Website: apple
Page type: customer-info-address
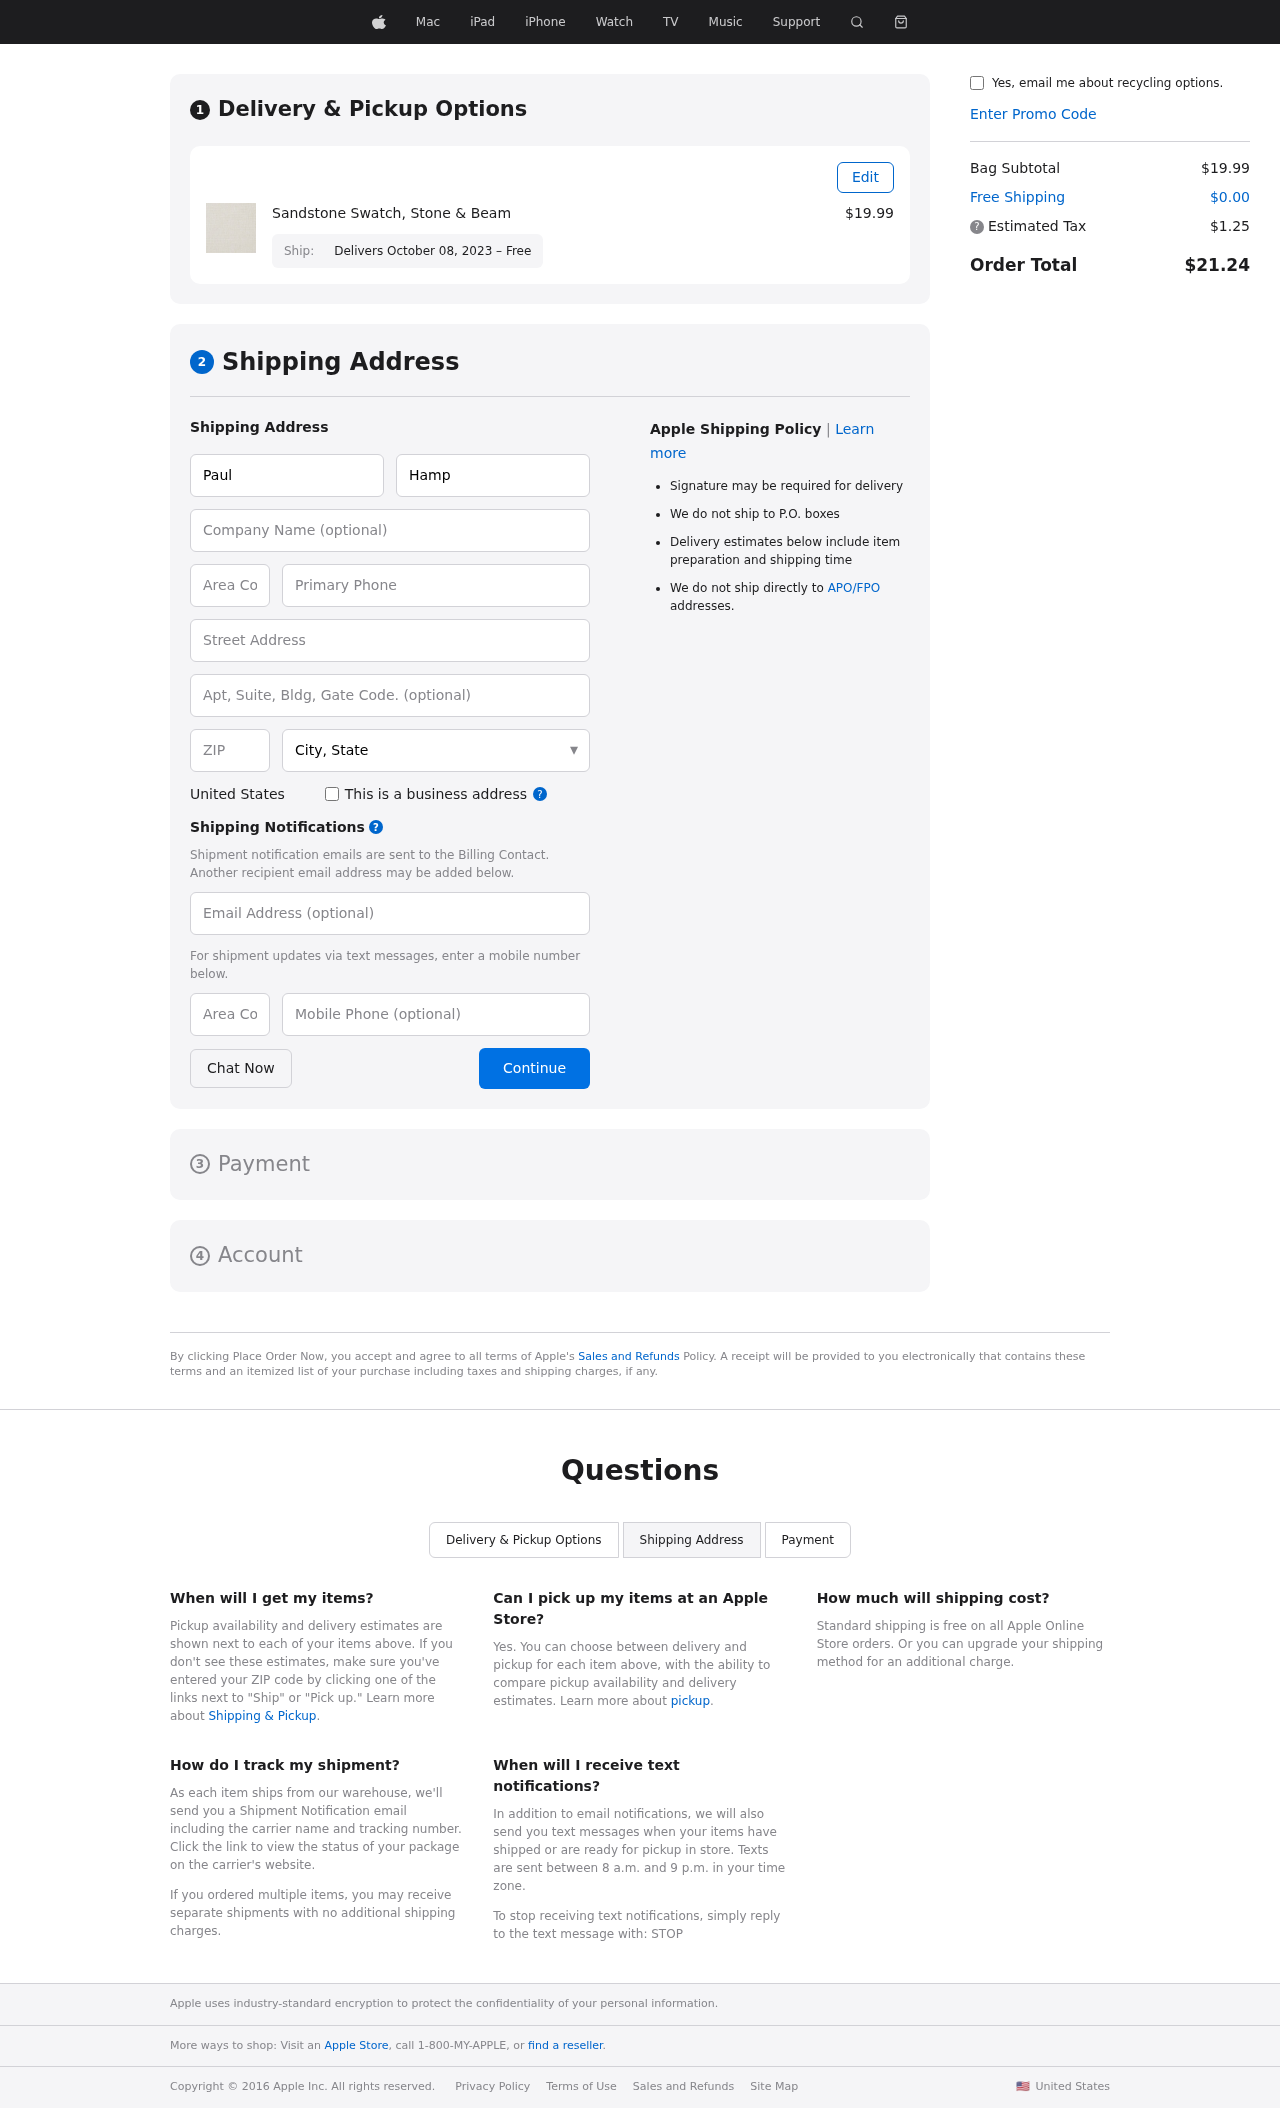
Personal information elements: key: PII_CITY_STATE
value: Casechester, NY
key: PII_COMPANY
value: Evans Group
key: PII_COUNTRY
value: United States
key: PII_EMAIL
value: phampton@yahoo.com
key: PII_FIRSTNAME
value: Paul
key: PII_LASTNAME
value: Hampton
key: PII_PHONE
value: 3359056509
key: PII_PHONE_AREA
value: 335
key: PII_POSTCODE
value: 38084
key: PII_STREET
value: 14394 Saunders Glens
Product elements: key: PRODUCT1_NAME
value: Sandstone Swatch, Stone & Beam
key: PRODUCT1_PRICE
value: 19.99
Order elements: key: ORDER_DELIVERY_DATE
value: Delivers October 08, 2023 – Free
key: ORDER_SUBTOTAL
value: $19.99
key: ORDER_SHIPPING_COST
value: $0.00
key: ORDER_TAX
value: $1.25
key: ORDER_TOTAL
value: $21.24